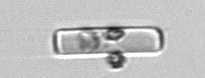
Label: Guinardia_delicatula